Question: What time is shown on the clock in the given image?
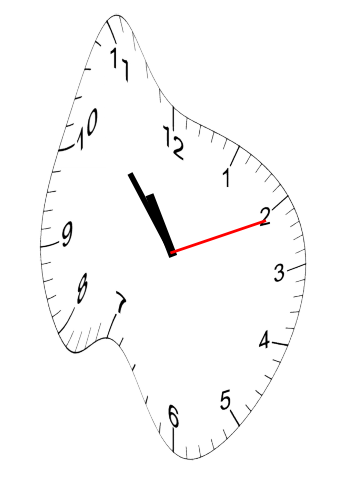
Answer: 10:53:11